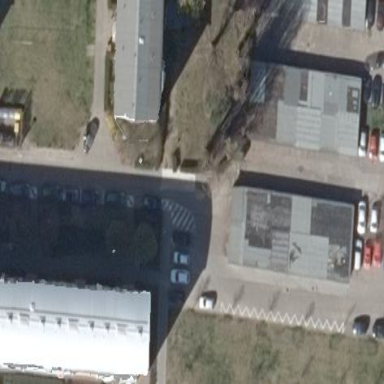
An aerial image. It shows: Area designated for garages.